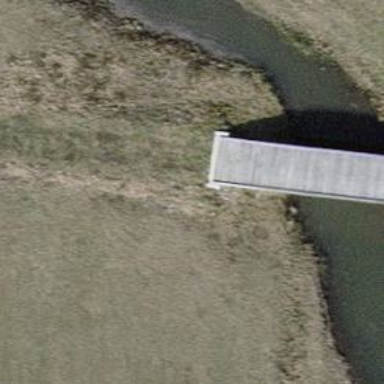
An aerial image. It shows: Track that is on bridge with grade 5 track type.